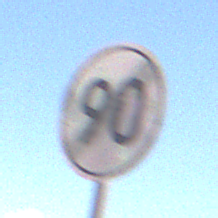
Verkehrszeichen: EndeGeschwindigkeit90
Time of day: Midday
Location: Outdoor (Nature)
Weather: Clear
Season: NotSpecified
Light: Natural